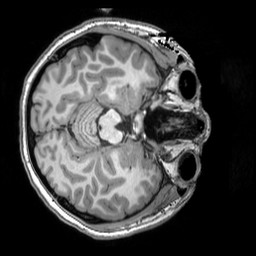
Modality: T1w
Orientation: axial
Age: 18
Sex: female
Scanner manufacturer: siemens
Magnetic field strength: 3 T
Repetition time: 2.5 s
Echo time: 0.00343 s